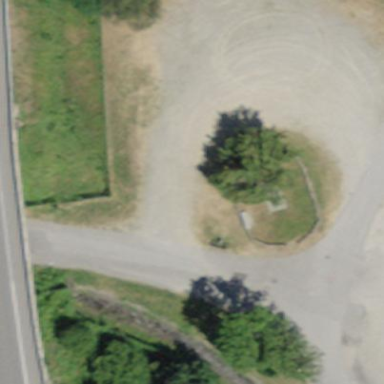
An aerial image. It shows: Parking area with pebblestone surface.